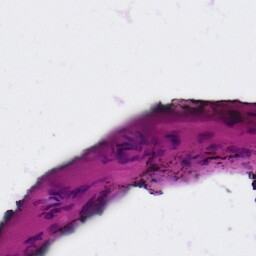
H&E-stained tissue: Ovarian